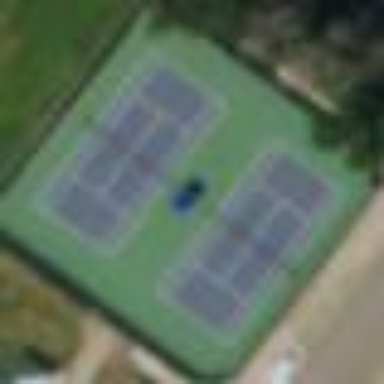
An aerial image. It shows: Tennis court on pitch designated for leisure land.